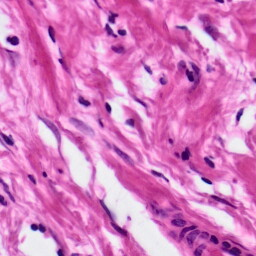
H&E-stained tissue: Ovarian